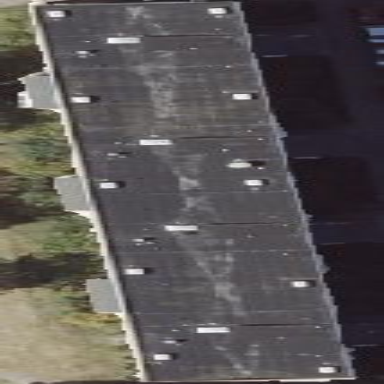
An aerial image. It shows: Flat-roofed apartment building.